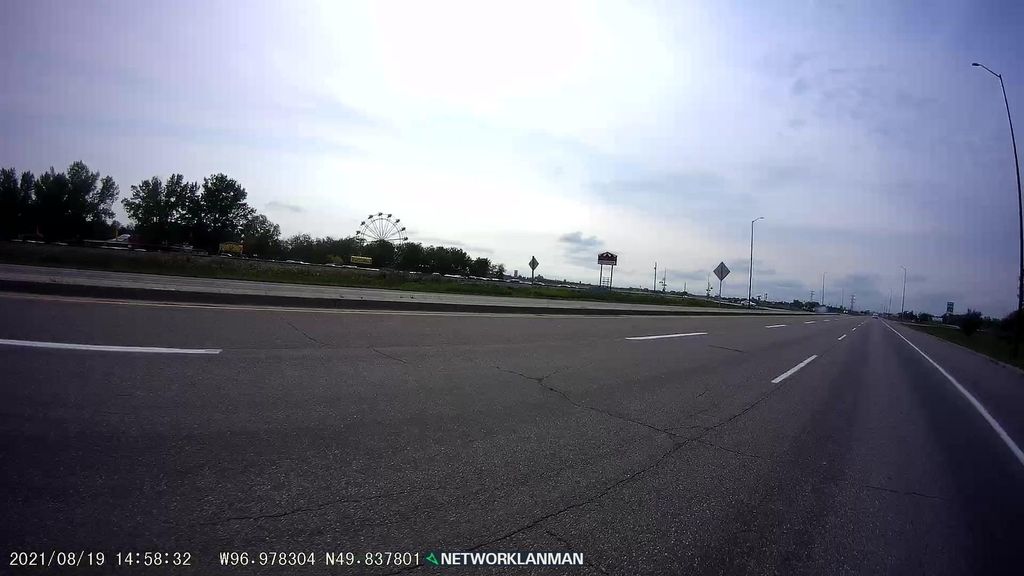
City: winnipeg